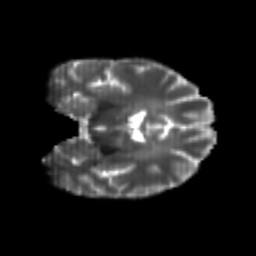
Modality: T2w
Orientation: coronal
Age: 23
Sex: female
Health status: healthy
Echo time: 0.074 s